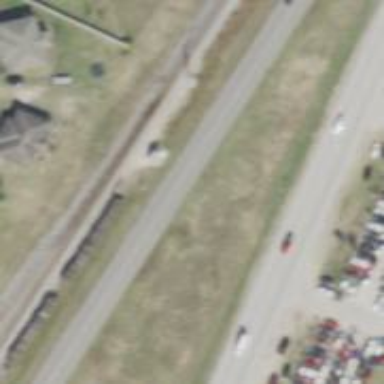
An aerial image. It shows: Site related to railway infrastructure.